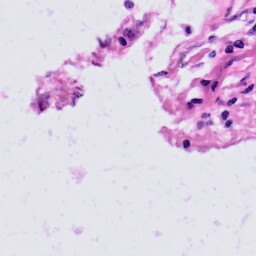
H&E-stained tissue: Skin